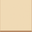
Piece: xx